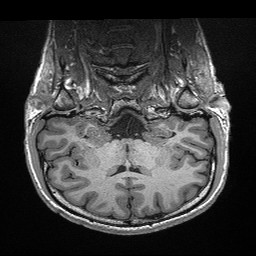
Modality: T1w
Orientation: sagittal
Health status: healthy
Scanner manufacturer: siemens
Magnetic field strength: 3 T
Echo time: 0.00298 s